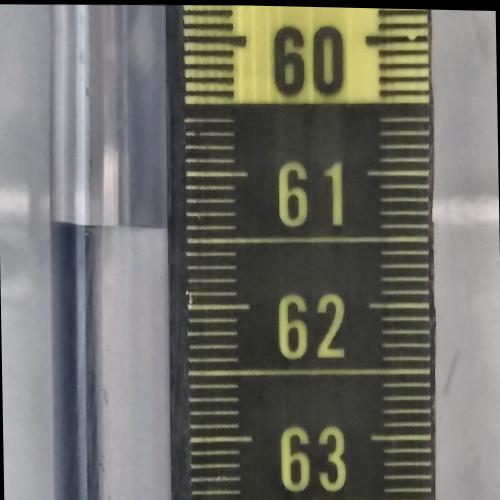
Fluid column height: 61.4 cm